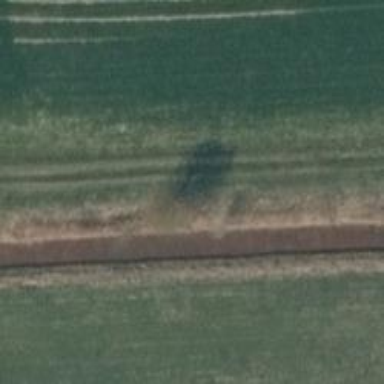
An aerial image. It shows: Deciduous broadleaved tree.